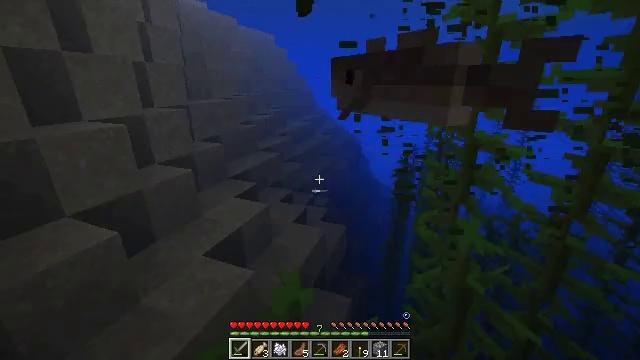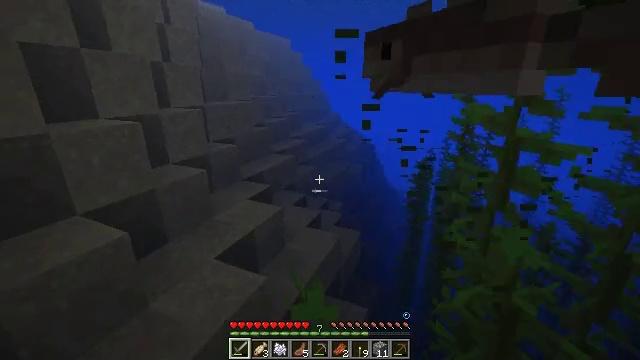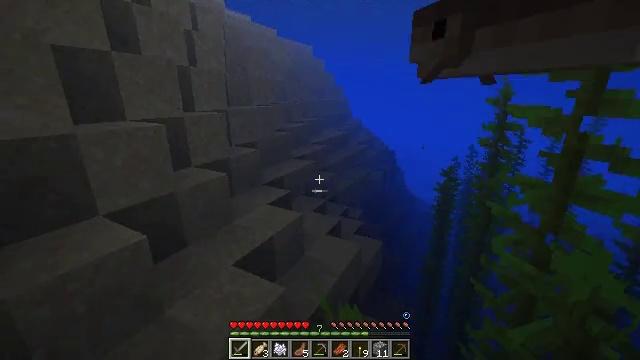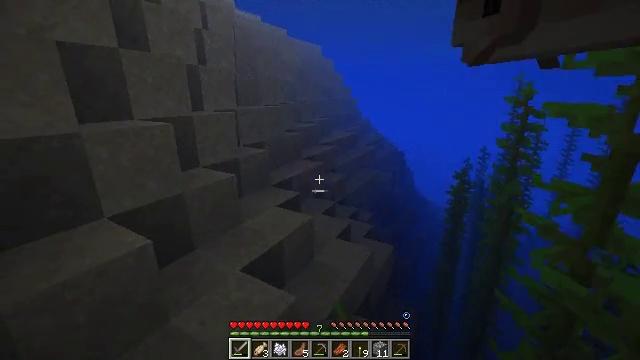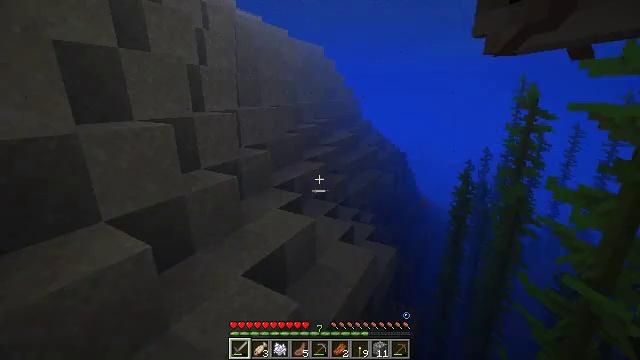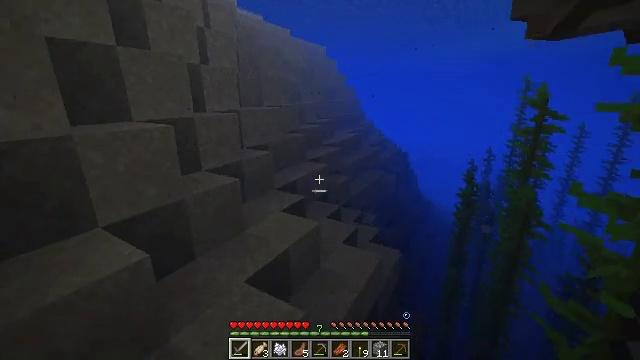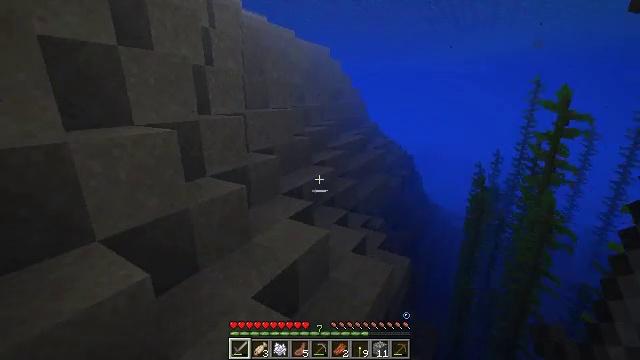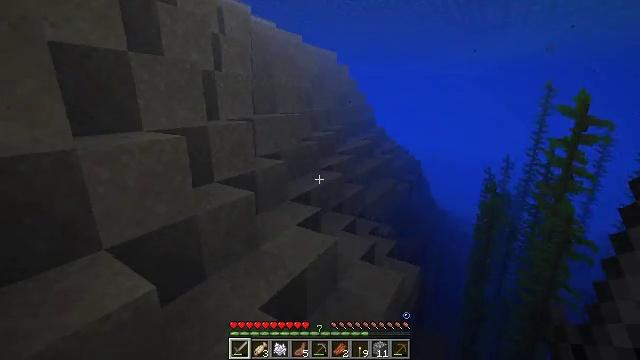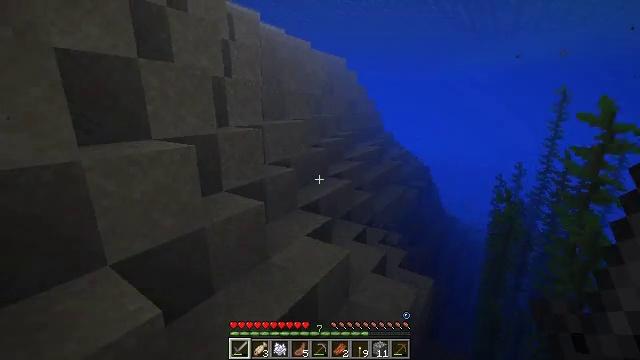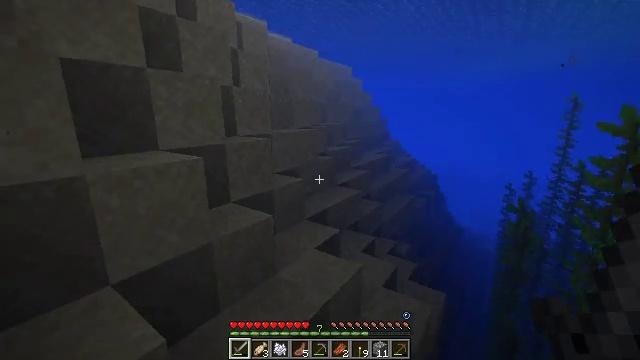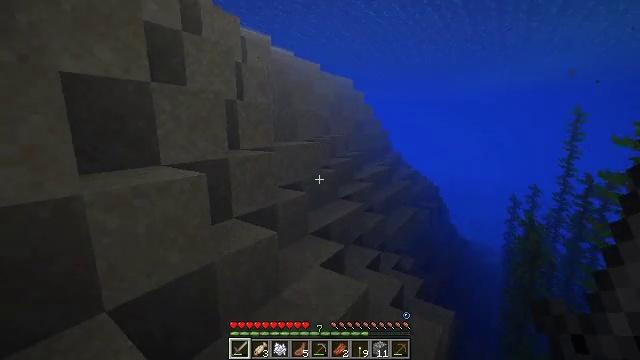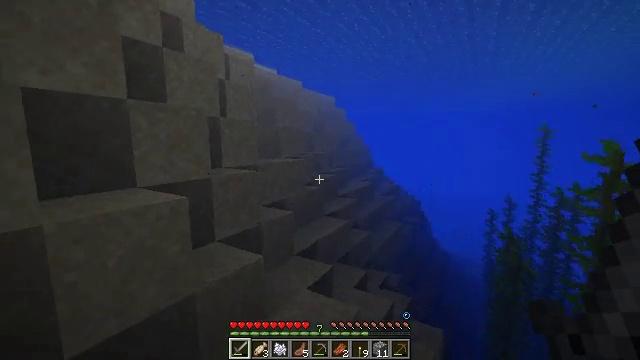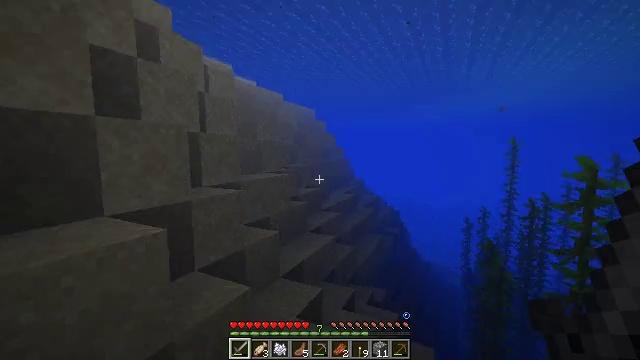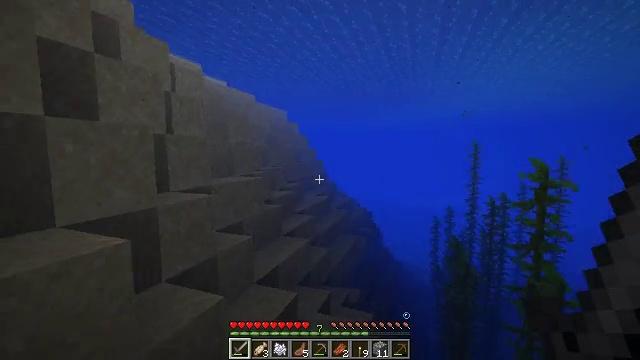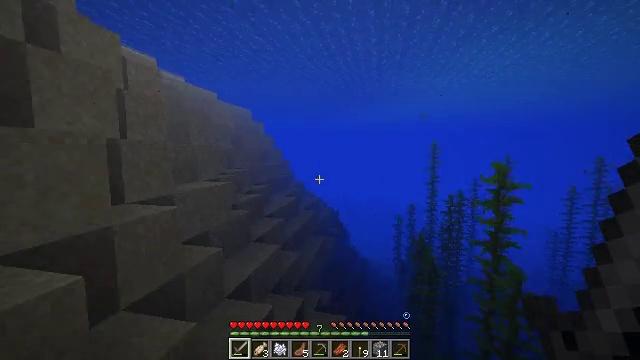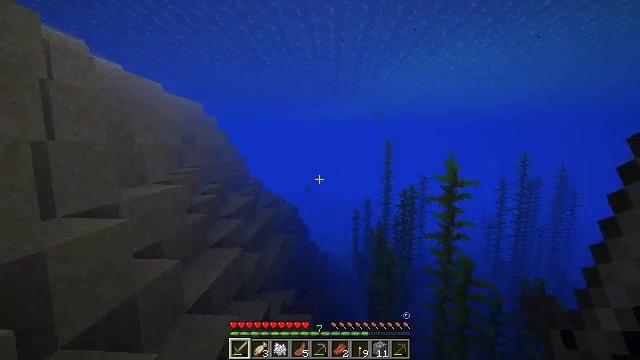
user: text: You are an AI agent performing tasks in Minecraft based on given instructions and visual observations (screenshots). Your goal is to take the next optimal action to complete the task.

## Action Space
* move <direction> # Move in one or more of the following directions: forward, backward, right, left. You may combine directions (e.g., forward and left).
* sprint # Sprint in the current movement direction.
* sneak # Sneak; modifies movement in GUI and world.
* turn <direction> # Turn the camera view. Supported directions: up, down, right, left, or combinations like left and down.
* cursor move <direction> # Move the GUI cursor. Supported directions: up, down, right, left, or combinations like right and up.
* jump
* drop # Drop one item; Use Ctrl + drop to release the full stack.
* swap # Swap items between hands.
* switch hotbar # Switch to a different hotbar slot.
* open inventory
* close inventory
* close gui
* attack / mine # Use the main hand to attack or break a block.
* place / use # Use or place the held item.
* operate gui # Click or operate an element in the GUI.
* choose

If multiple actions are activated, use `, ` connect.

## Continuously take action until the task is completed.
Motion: motion action
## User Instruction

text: Hunt fish.
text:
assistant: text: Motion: move forward and move left, turn left and up, jump
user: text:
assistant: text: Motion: move forward and move left, turn left and up, jump
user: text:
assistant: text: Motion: move forward and move left, turn left, jump
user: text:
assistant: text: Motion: move forward and move left, jump
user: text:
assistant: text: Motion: move forward and move left, jump
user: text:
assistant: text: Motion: move forward and move left, jump
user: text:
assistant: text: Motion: move forward and move left, turn left, jump
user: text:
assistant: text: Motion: move forward and move left, turn left and up, jump
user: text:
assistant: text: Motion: move forward and move left, turn left and up, jump
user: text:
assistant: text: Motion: move forward and move left, turn up, jump
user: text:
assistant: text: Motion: move forward and move left, turn right and up, jump
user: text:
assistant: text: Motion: move forward and move left, turn right and up, jump
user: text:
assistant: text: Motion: move forward and move left, turn right, jump
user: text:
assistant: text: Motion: move forward and move left, turn right, jump
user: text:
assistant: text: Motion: move forward and move left, turn right and down, jump
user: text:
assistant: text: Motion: move forward and move left, turn right and down, jump
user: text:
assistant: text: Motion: move forward and move left, turn right and down, jump
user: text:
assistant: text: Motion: move forward and move left, turn right and down, jump
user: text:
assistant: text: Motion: move left, turn right and down, jump
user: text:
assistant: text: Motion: move left, turn left and down, jump
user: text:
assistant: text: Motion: move left, jump
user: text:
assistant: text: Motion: jump
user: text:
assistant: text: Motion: jump
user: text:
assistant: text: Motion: move back, jump
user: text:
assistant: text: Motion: move back, turn left, jump
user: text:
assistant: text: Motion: move back, turn right and down, jump
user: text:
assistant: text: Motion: move back, turn right and down, jump
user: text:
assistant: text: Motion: move back, turn right and down, jump
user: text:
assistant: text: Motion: jump
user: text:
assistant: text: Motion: jump